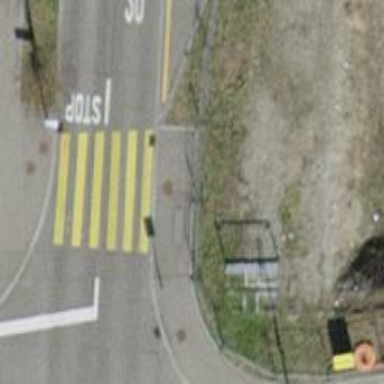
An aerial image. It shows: Kerb serving as barrier.